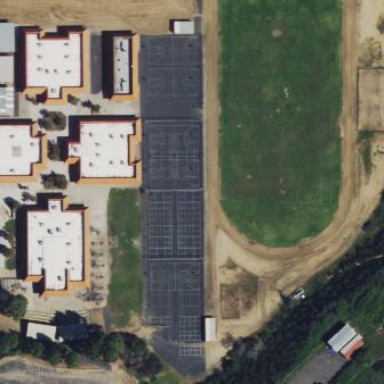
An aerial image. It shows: School.